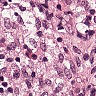
Metastatic tissue present: no